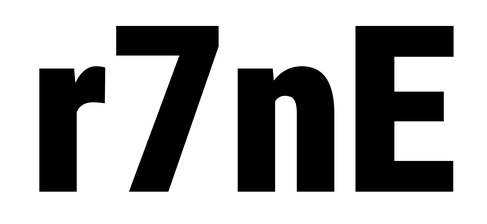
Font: Roboto_Condensed_Black